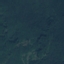
Land use / land cover: Forest